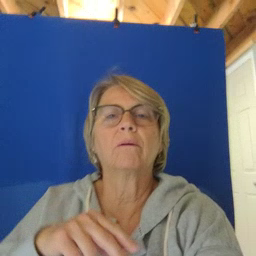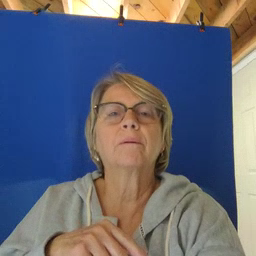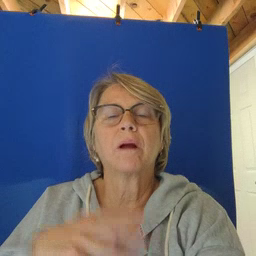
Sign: puzzle